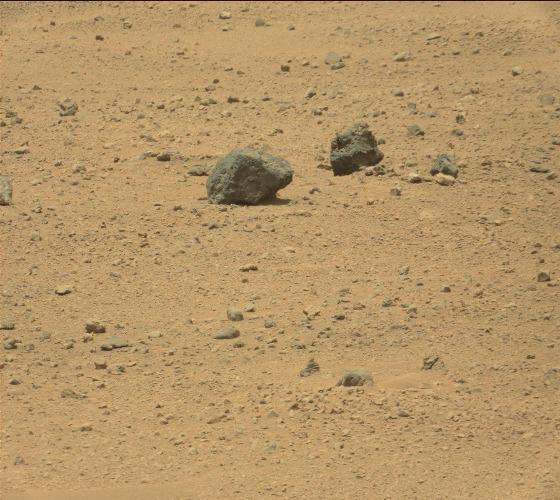
Terrain classes present: Gravel / Sand / Soil, Rock, Shadow